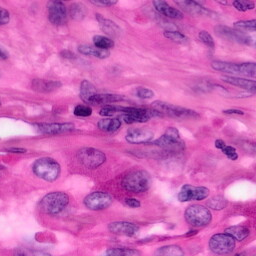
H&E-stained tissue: Pancreatic